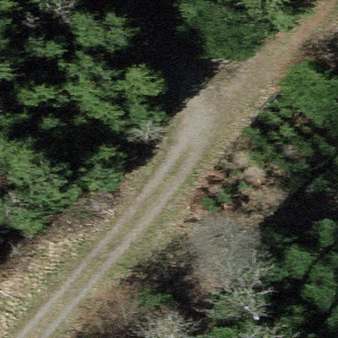
Label: other